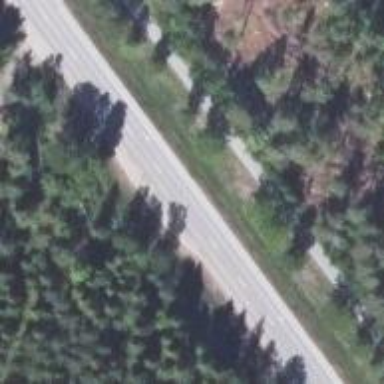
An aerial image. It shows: Trunk highway.